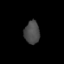
Tissue: lung
Cell type: Epithelial cells
Senescence score: 0.1725
Nuclear area (px): 343
Mean DAPI intensity: 74.332